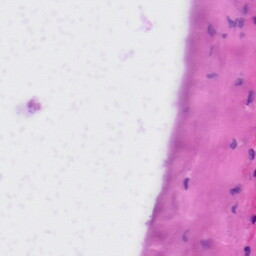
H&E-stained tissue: Liver